Aerial crown-view tile of a tropical tree (Barro Colorado Island, Panama), acquired 20240611:
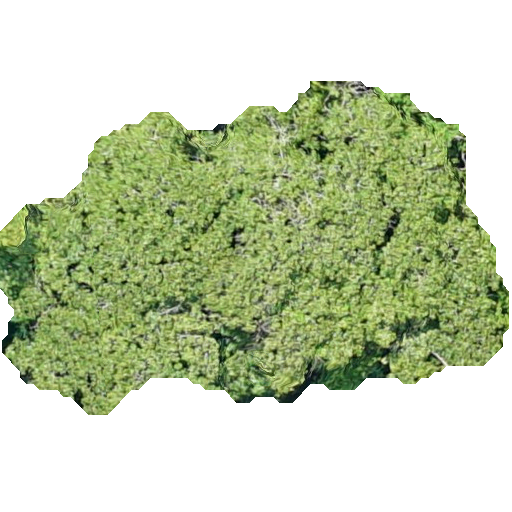
Species: Apeiba membranacea
GBIF accepted scientific name: Apeiba membranacea
Crown area: 194.751 m²